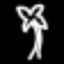
Label: palm tree